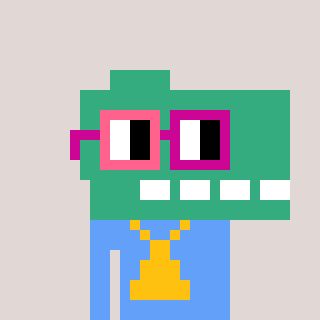
a pixel art character with square pink and red glasses, a dino-shaped head and a blue-colored body on a warm background